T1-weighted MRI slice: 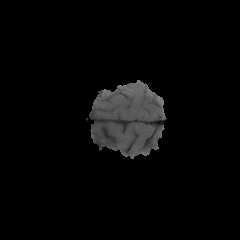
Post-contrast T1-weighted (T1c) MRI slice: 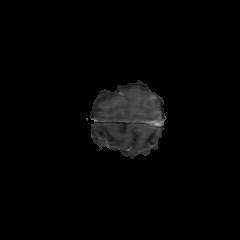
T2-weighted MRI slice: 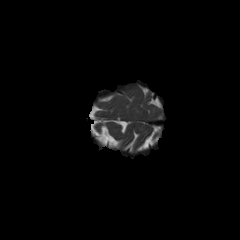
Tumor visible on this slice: no